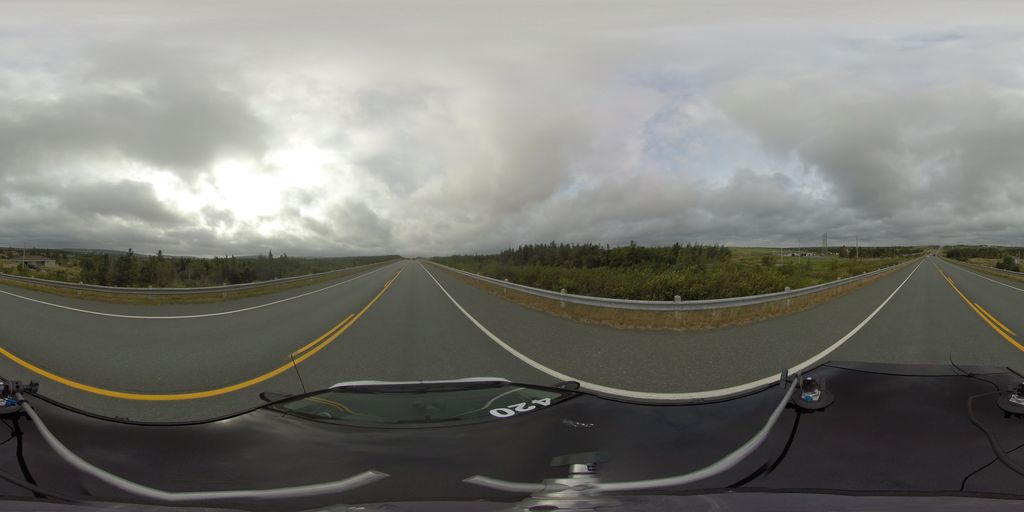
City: st_johns